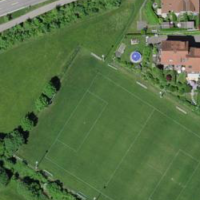
EUNIS habitat code: 53
Species observed at this site:
Geum rivale
Lonicera acuminata